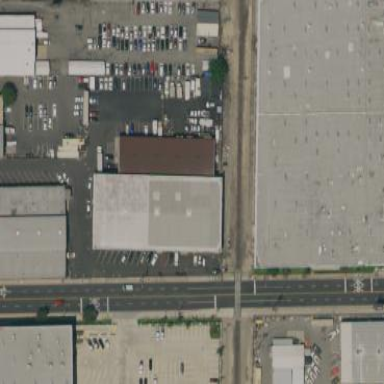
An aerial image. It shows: Industrial building.